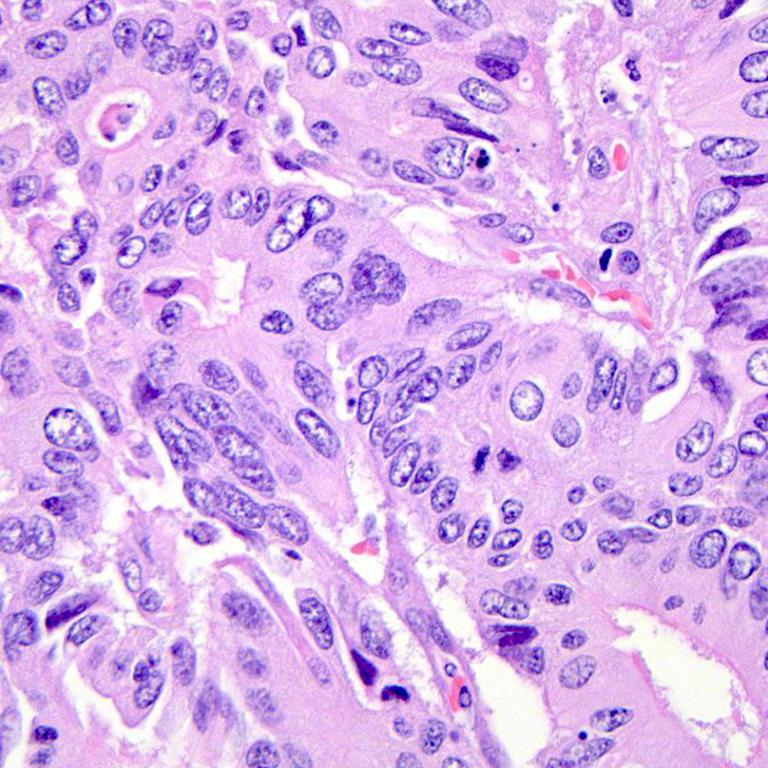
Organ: colon
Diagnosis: adenocarcinomas